Field crop: tomato
Growth stage: 1
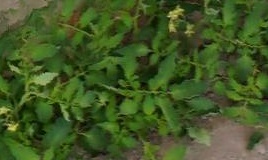
Species: tomato